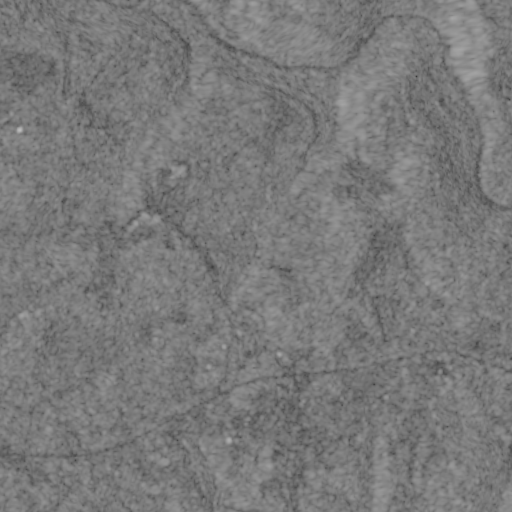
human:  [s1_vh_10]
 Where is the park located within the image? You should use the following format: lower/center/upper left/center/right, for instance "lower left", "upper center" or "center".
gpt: The park is located in the lower right of the image.
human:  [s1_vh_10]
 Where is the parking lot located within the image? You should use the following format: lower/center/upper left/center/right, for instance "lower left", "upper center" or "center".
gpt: The parking lot is located in the lower center of the image.
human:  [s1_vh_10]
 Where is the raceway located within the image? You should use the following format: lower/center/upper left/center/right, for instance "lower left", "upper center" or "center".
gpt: The raceway is located in the lower right of the image.
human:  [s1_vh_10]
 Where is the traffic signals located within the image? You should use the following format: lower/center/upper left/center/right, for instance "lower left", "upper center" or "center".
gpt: The traffic signals is located in the lower center of the image.
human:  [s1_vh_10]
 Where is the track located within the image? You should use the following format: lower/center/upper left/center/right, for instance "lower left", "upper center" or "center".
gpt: There is no track in the image.

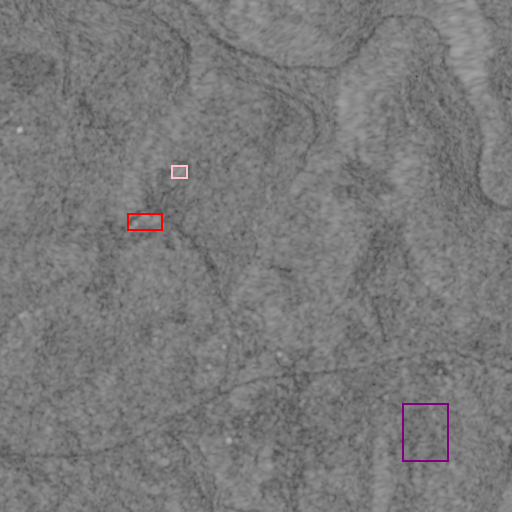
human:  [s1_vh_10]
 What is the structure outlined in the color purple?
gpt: The structure outlined in purple is a park.
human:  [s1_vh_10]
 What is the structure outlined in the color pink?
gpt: The structure outlined in pink is a building.
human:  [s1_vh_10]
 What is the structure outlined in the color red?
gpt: The structure outlined in red is a building.
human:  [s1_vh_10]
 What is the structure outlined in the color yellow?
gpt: There is no yellow outline.